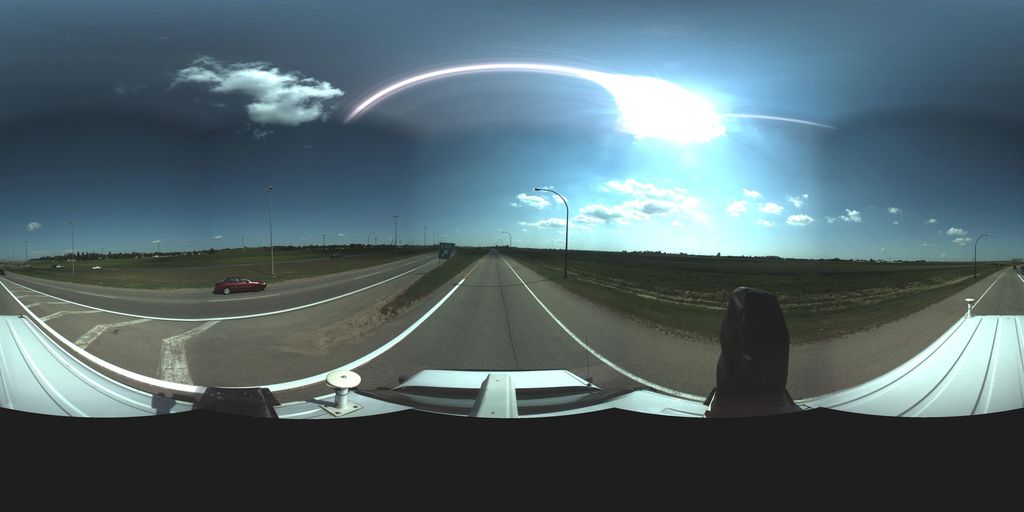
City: saskatoon